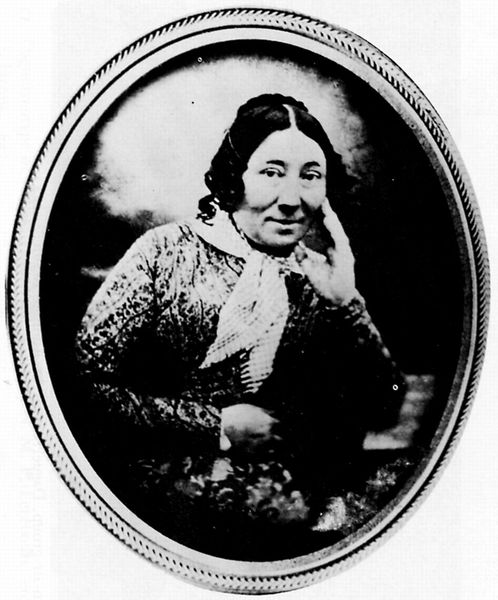
Titel: Louise Georgina Daguerre
Künstler: Louis Jacques Mandé Daguerre
Schlagwörter: dunkel, hand, kopf, schatten, weiß, blumen, ellbogen, frau, frisur, grau, haar, hell, hintergrund, kleid, licht, mund, nase, profil, schwarz, stützen, tisch, blick, blüten, dame, schal, tuch, muster, ornament, schleife, alt, jacke, alte, arm, arme, augen, gesicht, kragen, rahmen, silber, bildnis, hände, portrait, porträt, fransen, haare, mantel, augenbrauen, brustbild, frontal, kinn, locke, locken, mittelscheitel, scheitel, schulter, kreis, oval, rund, lächeln, wangen, bilderrahmen, haltung, backen, bäuerin, dick, brauen, halstuch, piano, seitenansicht, kordel, rüschen, wange, gedanken, kniestück, unscharf, foto, fotografie, photographie, lachen, stütze, medaillon, schwarz weiss, portait, tasten, älter, ranke, photo, kontraste, kravatte, halbportrait, wangenknochen, halbprofil, medallion, portät, aufgestützt, gebunden, backe, bäckchen, alte frau, oma, erinnerung, fotographie, aufnahme, platt, dicklich, relieff, haarschnitt, eingebohrene, bildrand, indianerin, alte frar, blumenkleid, dichterin, scheiel, unbekannte, native, amerikanerin, sw, photgrafie, stüthze